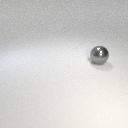
large gray metal sphere